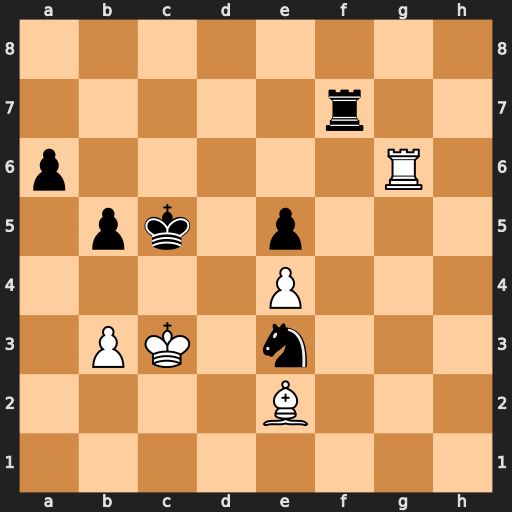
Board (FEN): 8/5r2/p5R1/1pk1p3/4P3/1PK1n3/4B3/8
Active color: w
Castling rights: -
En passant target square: -
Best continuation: b4#